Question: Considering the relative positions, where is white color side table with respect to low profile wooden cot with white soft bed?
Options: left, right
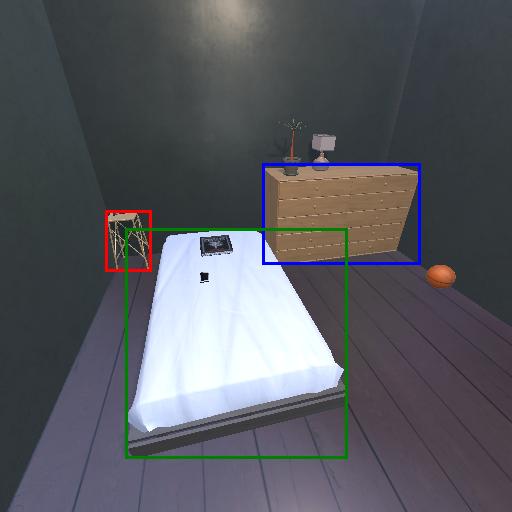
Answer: left